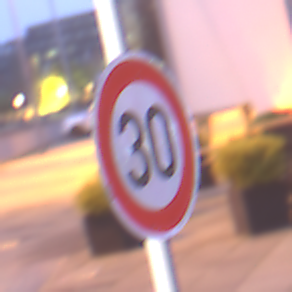
Verkehrszeichen: Geschwindigkeit30
Umgebung: Outdoor, Urban
Tageszeit: Night
Wetter: PartlyCloudy
Licht: Artificial
Jahreszeit: NotSpecified
Kontrast: HighContrast